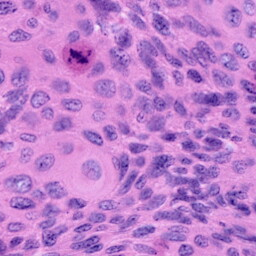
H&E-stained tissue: Cervix